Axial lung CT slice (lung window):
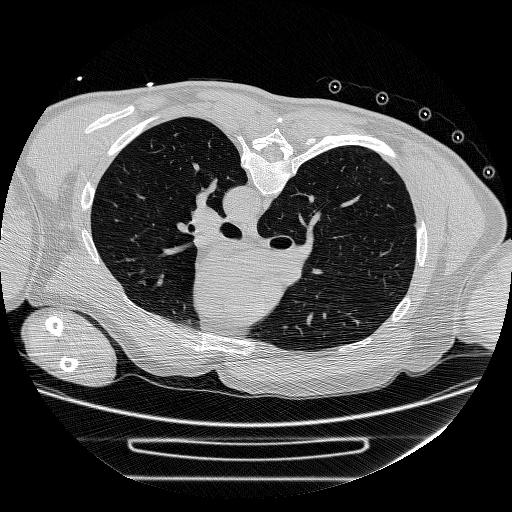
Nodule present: no